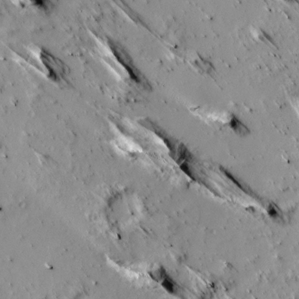
Label: non_frost